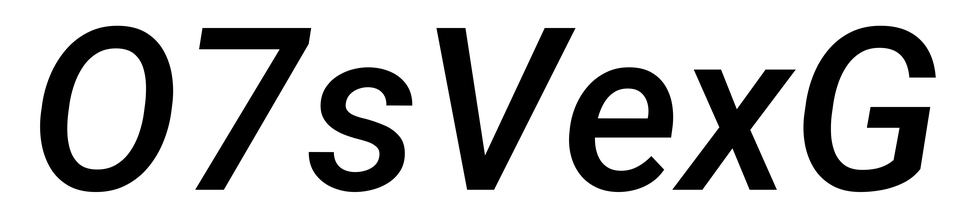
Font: Roboto-Italic_Medium_Italic